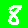
Digit: 8